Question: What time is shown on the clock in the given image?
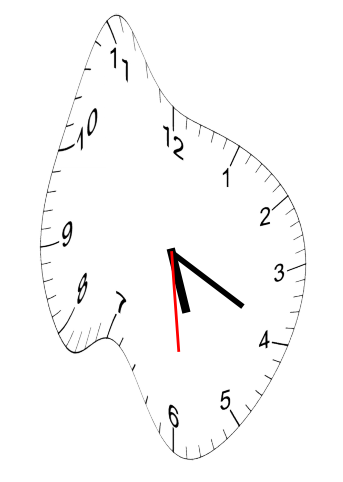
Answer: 05:19:29